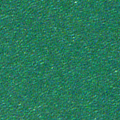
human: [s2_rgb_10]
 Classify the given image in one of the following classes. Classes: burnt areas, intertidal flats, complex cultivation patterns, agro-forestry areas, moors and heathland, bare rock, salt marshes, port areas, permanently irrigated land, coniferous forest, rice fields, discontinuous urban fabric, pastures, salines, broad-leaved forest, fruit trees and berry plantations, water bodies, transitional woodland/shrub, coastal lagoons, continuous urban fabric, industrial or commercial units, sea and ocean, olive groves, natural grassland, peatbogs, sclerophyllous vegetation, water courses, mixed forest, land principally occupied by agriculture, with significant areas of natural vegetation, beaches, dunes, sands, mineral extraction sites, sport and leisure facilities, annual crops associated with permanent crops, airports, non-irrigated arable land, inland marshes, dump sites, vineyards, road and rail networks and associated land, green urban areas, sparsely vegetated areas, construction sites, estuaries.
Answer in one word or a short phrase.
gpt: sea and ocean